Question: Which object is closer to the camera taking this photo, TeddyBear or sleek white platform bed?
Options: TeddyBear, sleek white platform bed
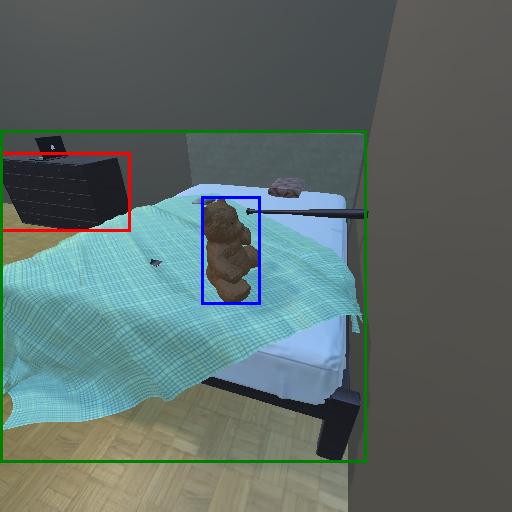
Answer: TeddyBear